Question: My app crashes with low memory warning on device, even though the max live bytes in instruments is 3 MB tops. I do use a lot heavy PNG's in my app(in about 20 ViewControllers) , I believe ARC should've taken care of it.
Here is the screenshot.

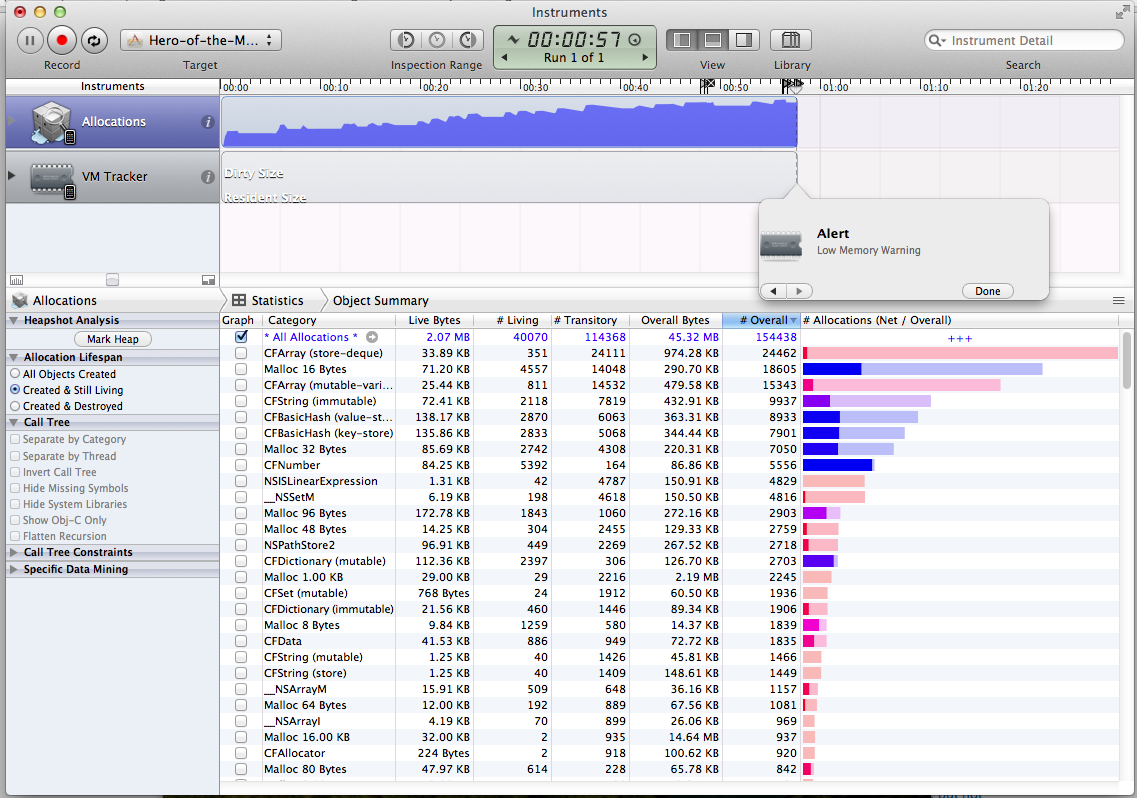
Answer: I figured it out myself. The problem was that I was doing animation using a bunch of PNG's.
So when using this
'''
image.animationImages=imageFrames;
'''
it was caching all the images in memory each time it was called, which led to dirty memory filling up and crashing the application. So, after using it each time to release the image cache we need to do this
'''
image.animationImages=nil;
'''